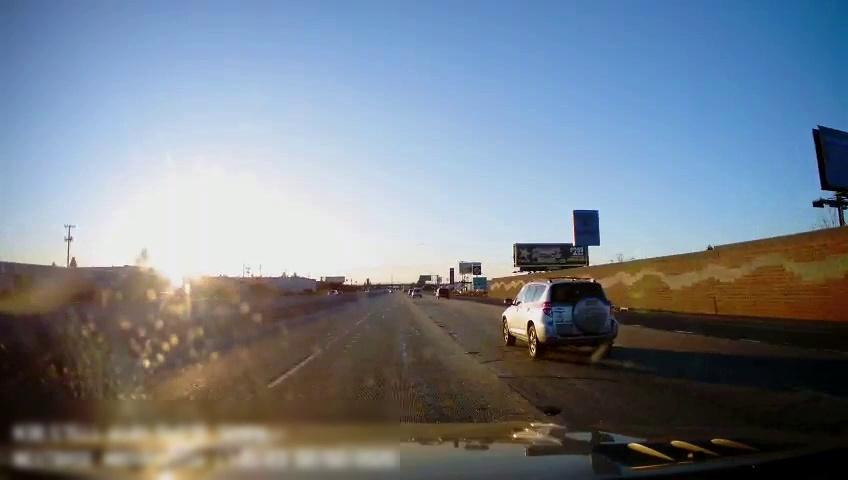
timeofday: Day
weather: Sunny
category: Drivable Space
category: Vehicles | Truck
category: Vehicles | SUV
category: Vehicles | SUV
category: Vehicles | Car
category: Lanes | Current Lane
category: Lanes | Current Lane
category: Lanes | Alternate Lane
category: Lanes | Alternate Lane
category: Lanes | Alternate Lane
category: Traffic | Signs
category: Traffic | Signs